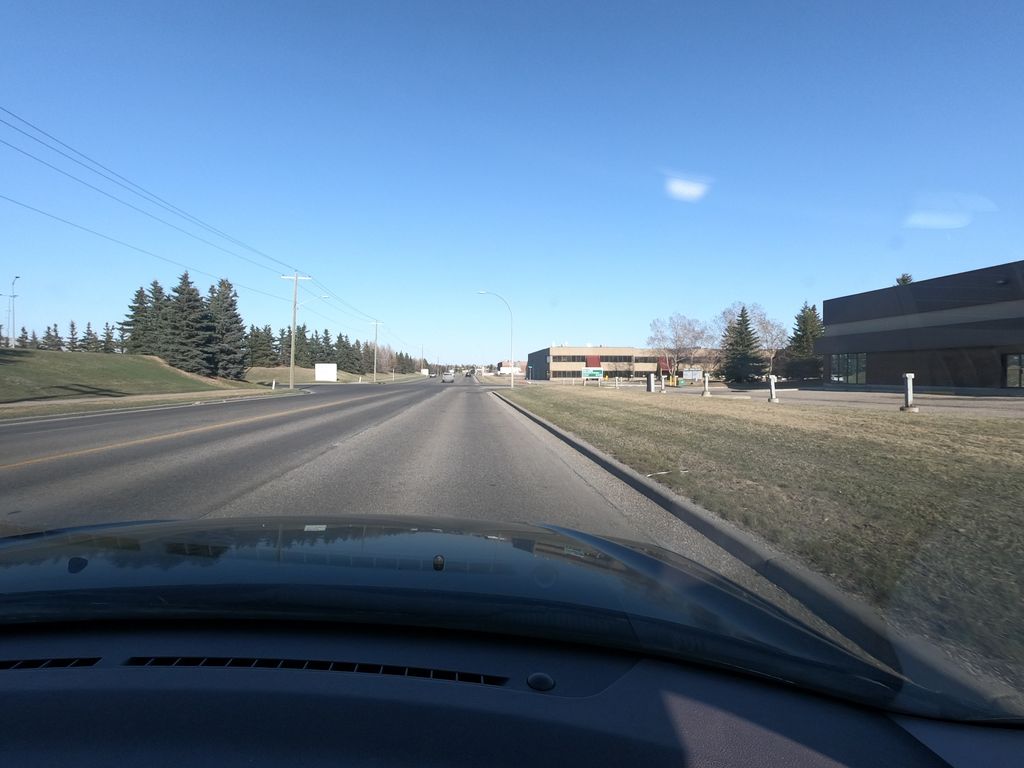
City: calgary